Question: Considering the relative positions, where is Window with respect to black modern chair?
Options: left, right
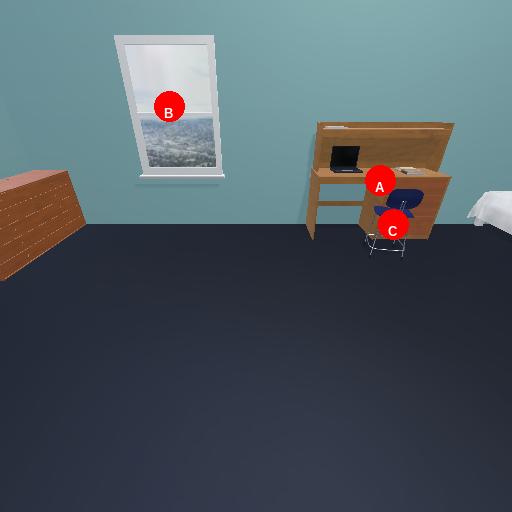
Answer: left